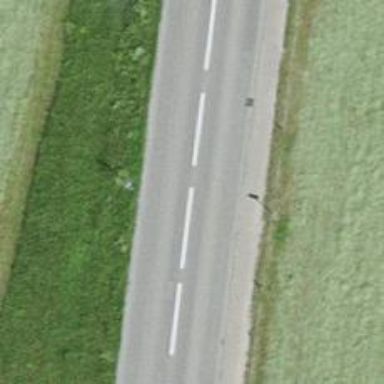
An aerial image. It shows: Tertiary road with asphalt surface.